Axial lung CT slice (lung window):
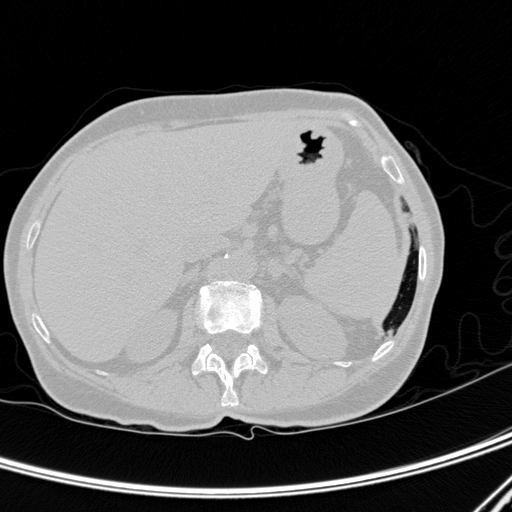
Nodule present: no